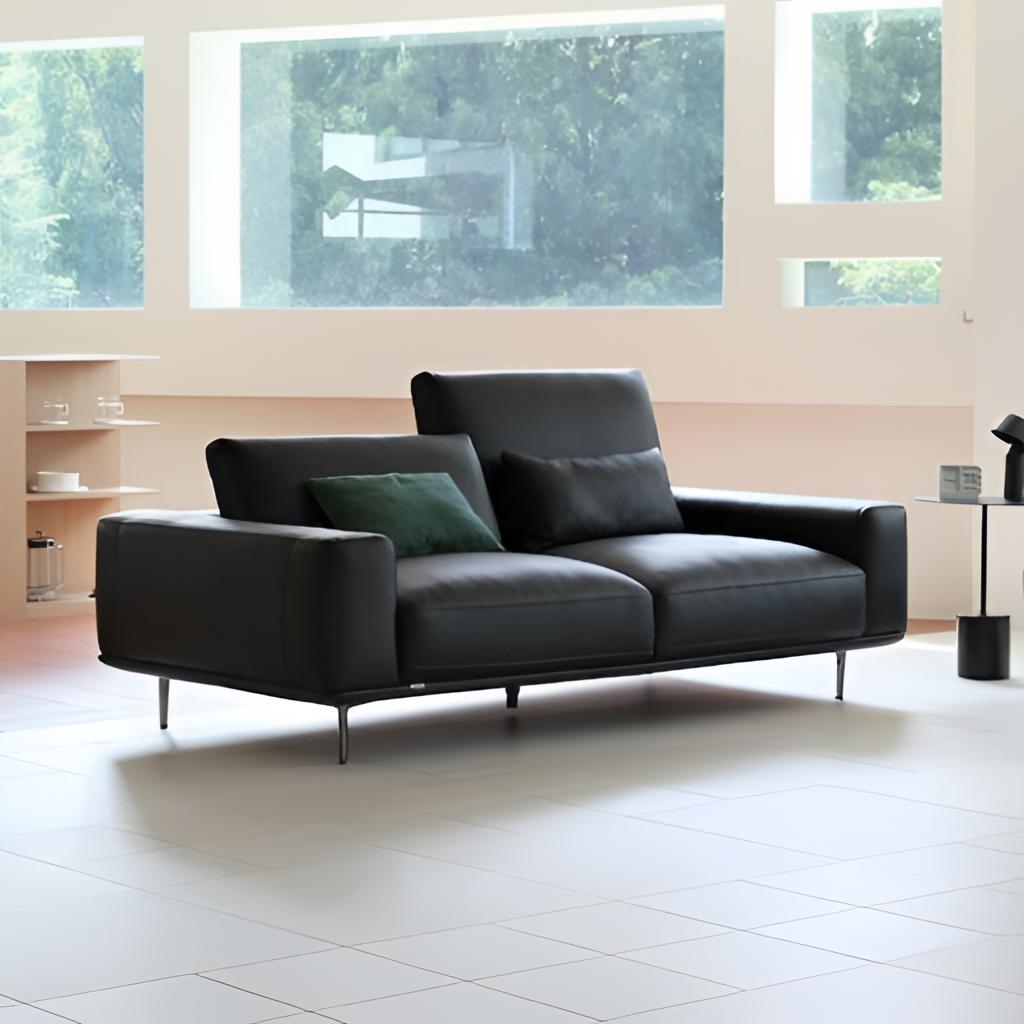
leather sofa, living room, contemporary, gray tile flooring, with large square pattern, paint wallpaper, with solid pattern